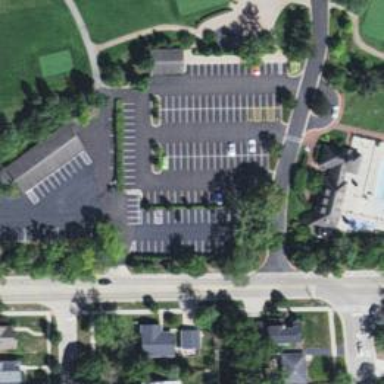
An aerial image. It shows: Parking area with surface.